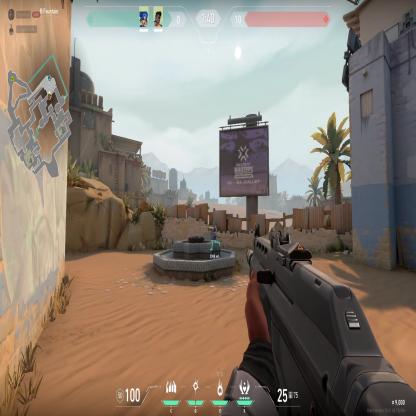
Label: teammate